Field crop: tomato
Growth stage: 2
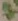
Species: solanum